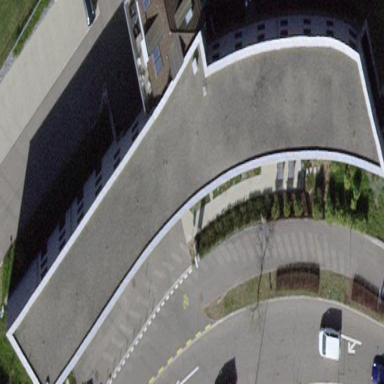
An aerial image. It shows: Office building.